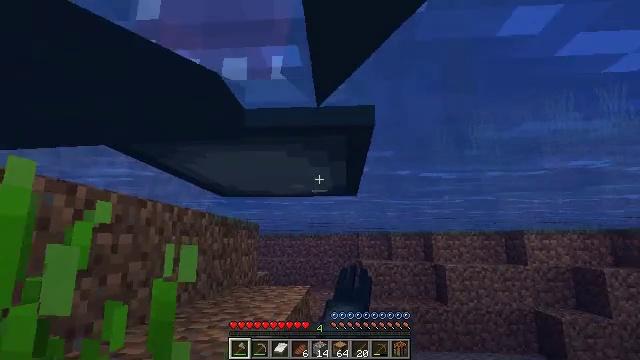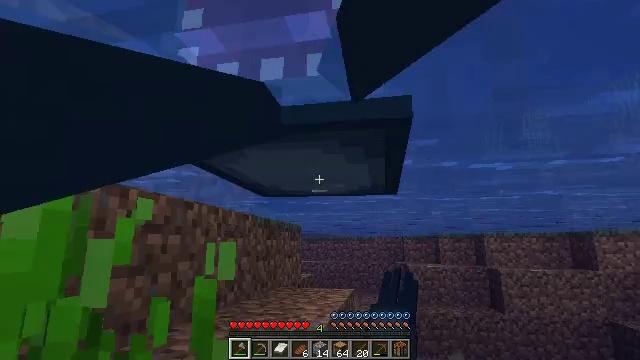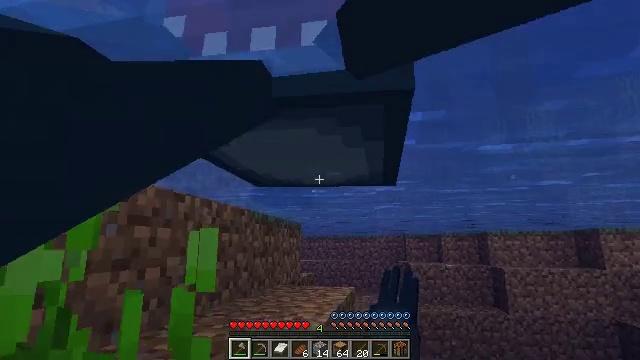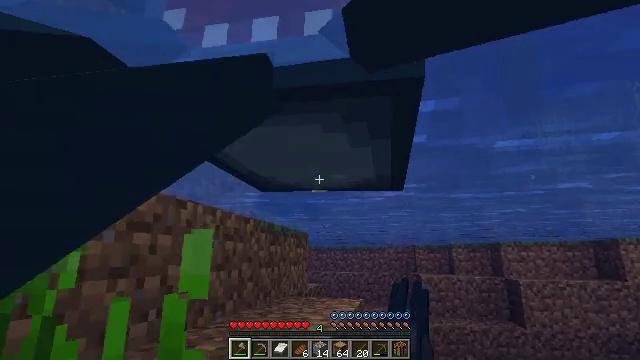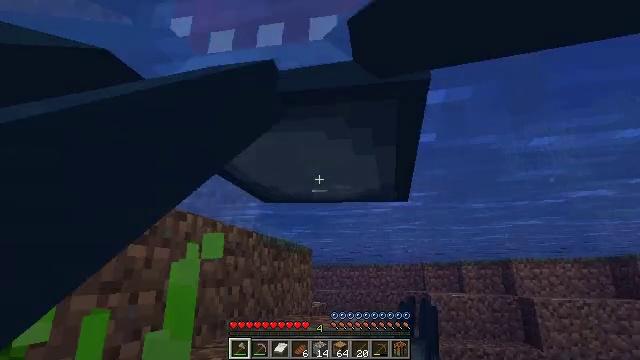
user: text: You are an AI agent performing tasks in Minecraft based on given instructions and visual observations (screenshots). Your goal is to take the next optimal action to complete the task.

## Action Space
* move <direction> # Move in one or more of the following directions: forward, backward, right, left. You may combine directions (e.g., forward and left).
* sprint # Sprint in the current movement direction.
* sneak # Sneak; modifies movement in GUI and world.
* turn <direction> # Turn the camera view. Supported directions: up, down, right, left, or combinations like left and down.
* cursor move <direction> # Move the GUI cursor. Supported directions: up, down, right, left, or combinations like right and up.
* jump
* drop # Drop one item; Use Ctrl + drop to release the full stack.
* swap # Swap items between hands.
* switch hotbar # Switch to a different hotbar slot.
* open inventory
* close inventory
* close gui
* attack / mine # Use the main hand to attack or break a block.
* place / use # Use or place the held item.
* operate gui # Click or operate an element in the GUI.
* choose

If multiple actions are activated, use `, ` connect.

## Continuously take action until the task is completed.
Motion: motion action
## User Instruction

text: Hunt a squid.
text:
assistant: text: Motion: move forward, turn left, attack / mine
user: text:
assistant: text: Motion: move forward, attack / mine
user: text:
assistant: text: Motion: move forward, turn left and up, attack / mine
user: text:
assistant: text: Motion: move forward, turn left and up, attack / mine
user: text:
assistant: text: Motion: no_op